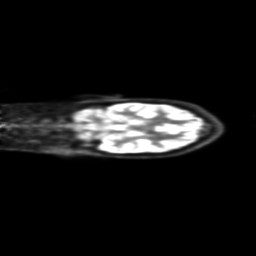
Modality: PET
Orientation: coronal
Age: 36
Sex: male
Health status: ill